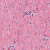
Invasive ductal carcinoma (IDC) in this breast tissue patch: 0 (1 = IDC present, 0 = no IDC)